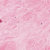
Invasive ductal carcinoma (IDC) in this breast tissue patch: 0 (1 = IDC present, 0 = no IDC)